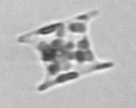
Label: Eucampia